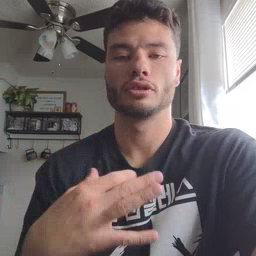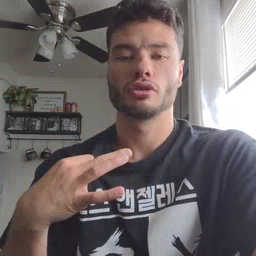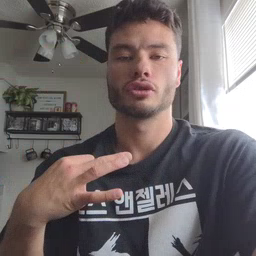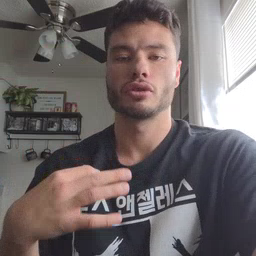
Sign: shirt